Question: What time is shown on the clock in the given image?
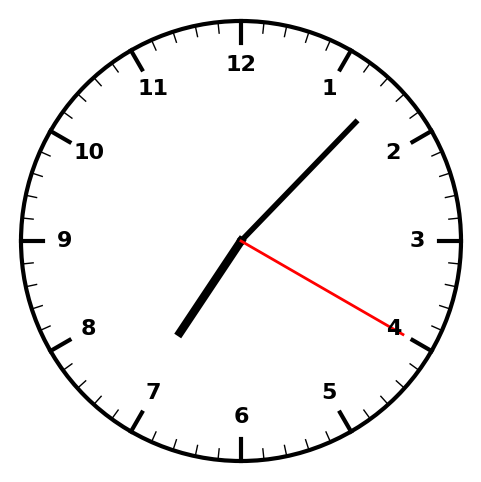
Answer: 07:07:20